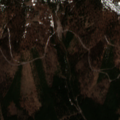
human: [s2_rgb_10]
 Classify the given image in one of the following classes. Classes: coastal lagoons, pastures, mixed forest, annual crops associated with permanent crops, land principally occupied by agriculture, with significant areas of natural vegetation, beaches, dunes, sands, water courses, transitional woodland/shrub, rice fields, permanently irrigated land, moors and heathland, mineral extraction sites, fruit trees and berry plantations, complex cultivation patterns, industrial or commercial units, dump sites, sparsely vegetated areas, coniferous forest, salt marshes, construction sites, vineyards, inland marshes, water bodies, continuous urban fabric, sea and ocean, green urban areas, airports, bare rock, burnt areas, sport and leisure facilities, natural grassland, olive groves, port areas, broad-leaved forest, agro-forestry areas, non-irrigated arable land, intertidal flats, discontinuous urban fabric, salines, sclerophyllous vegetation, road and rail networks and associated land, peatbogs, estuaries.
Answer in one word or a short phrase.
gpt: pastures, broad-leaved forest, coniferous forest, mixed forest, moors and heathland